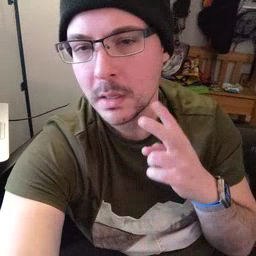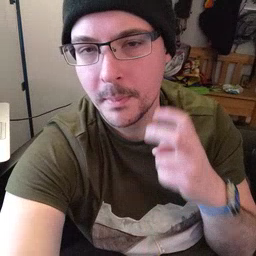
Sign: gum